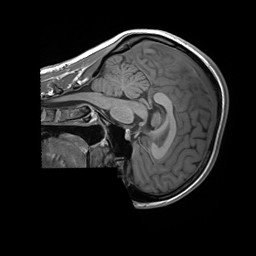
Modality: T1w
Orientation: sagittal
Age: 29
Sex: female
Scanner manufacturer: siemens
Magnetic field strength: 3 T
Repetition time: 1.8 s
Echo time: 0.00232 s